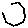
Label: hexagon